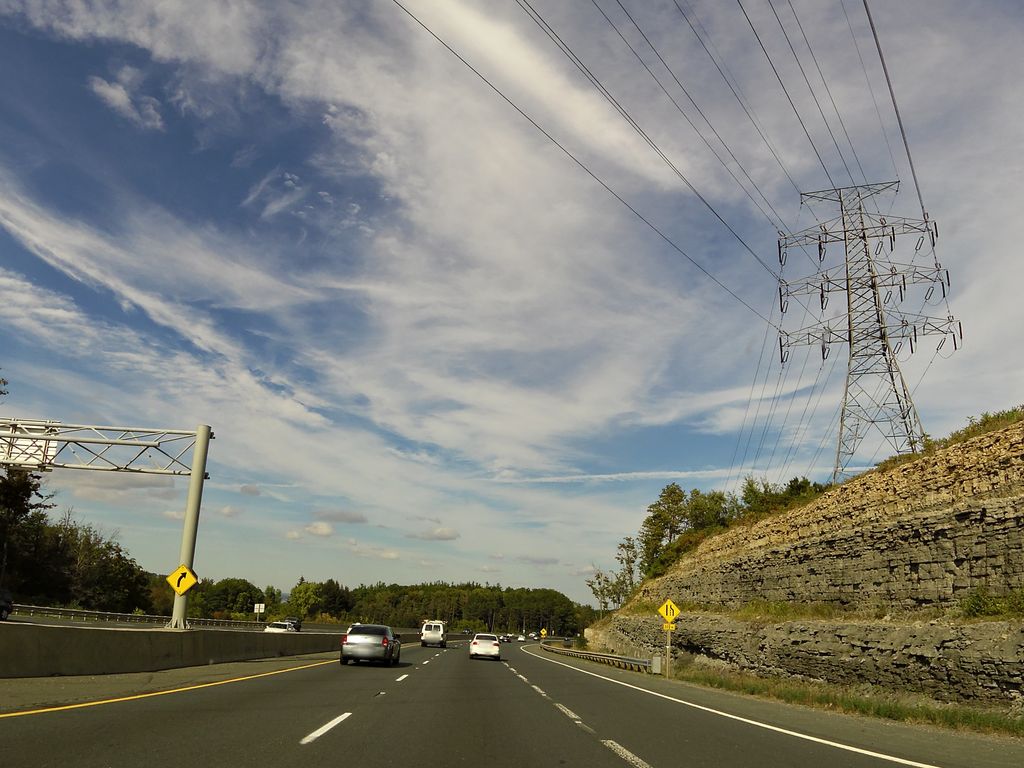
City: hamilton